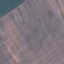
Land use / land cover: AnnualCrop